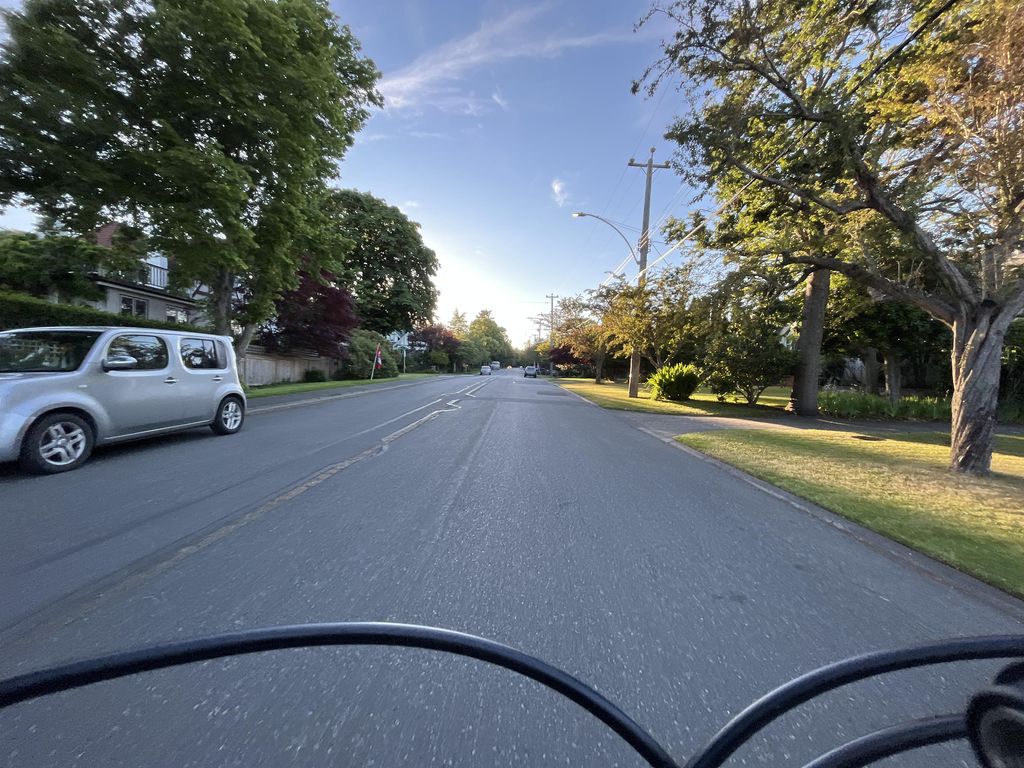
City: victoria